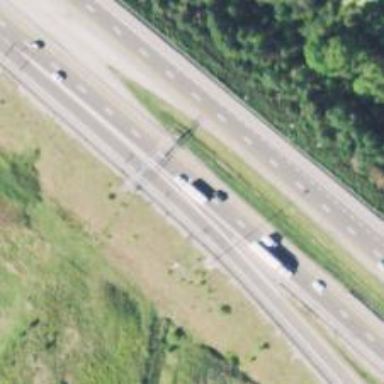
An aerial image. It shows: Motorway junction.